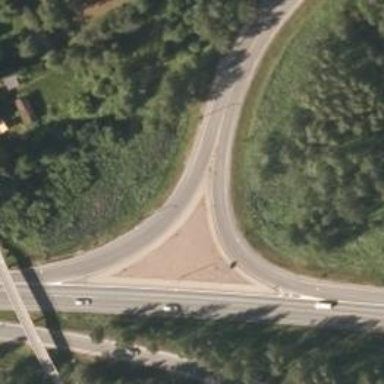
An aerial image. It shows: Trunk link highway.